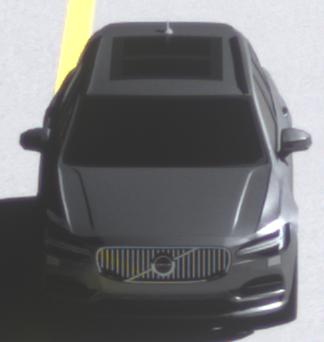
Make: Volvo
Model: V90
Detailed model: -
Model produced from: 2016
Model produced until: 2020
Doors: 5
Color: gray
Road condition: dry road
Daytime: morning or afternoon
Contrast: high contrast